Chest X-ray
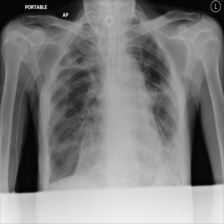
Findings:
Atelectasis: negative
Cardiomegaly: negative
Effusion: negative
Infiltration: positive
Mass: negative
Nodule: negative
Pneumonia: negative
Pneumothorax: negative
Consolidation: negative
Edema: negative
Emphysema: negative
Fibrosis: negative
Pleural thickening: negative
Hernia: negative